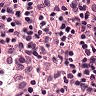
Metastatic tissue present: no